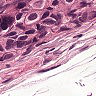
Metastatic tissue present: yes